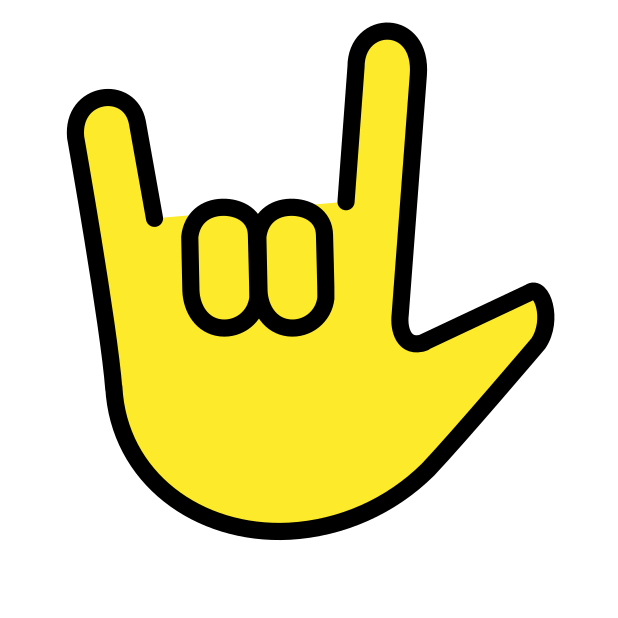
love-you gesture